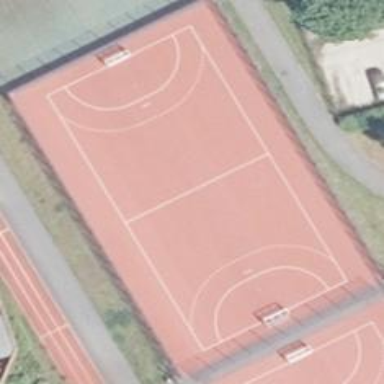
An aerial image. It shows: Handball pitch with tartan surface for leisure land activities.